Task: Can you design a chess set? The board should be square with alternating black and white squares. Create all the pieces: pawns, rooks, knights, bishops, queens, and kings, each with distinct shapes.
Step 1666:
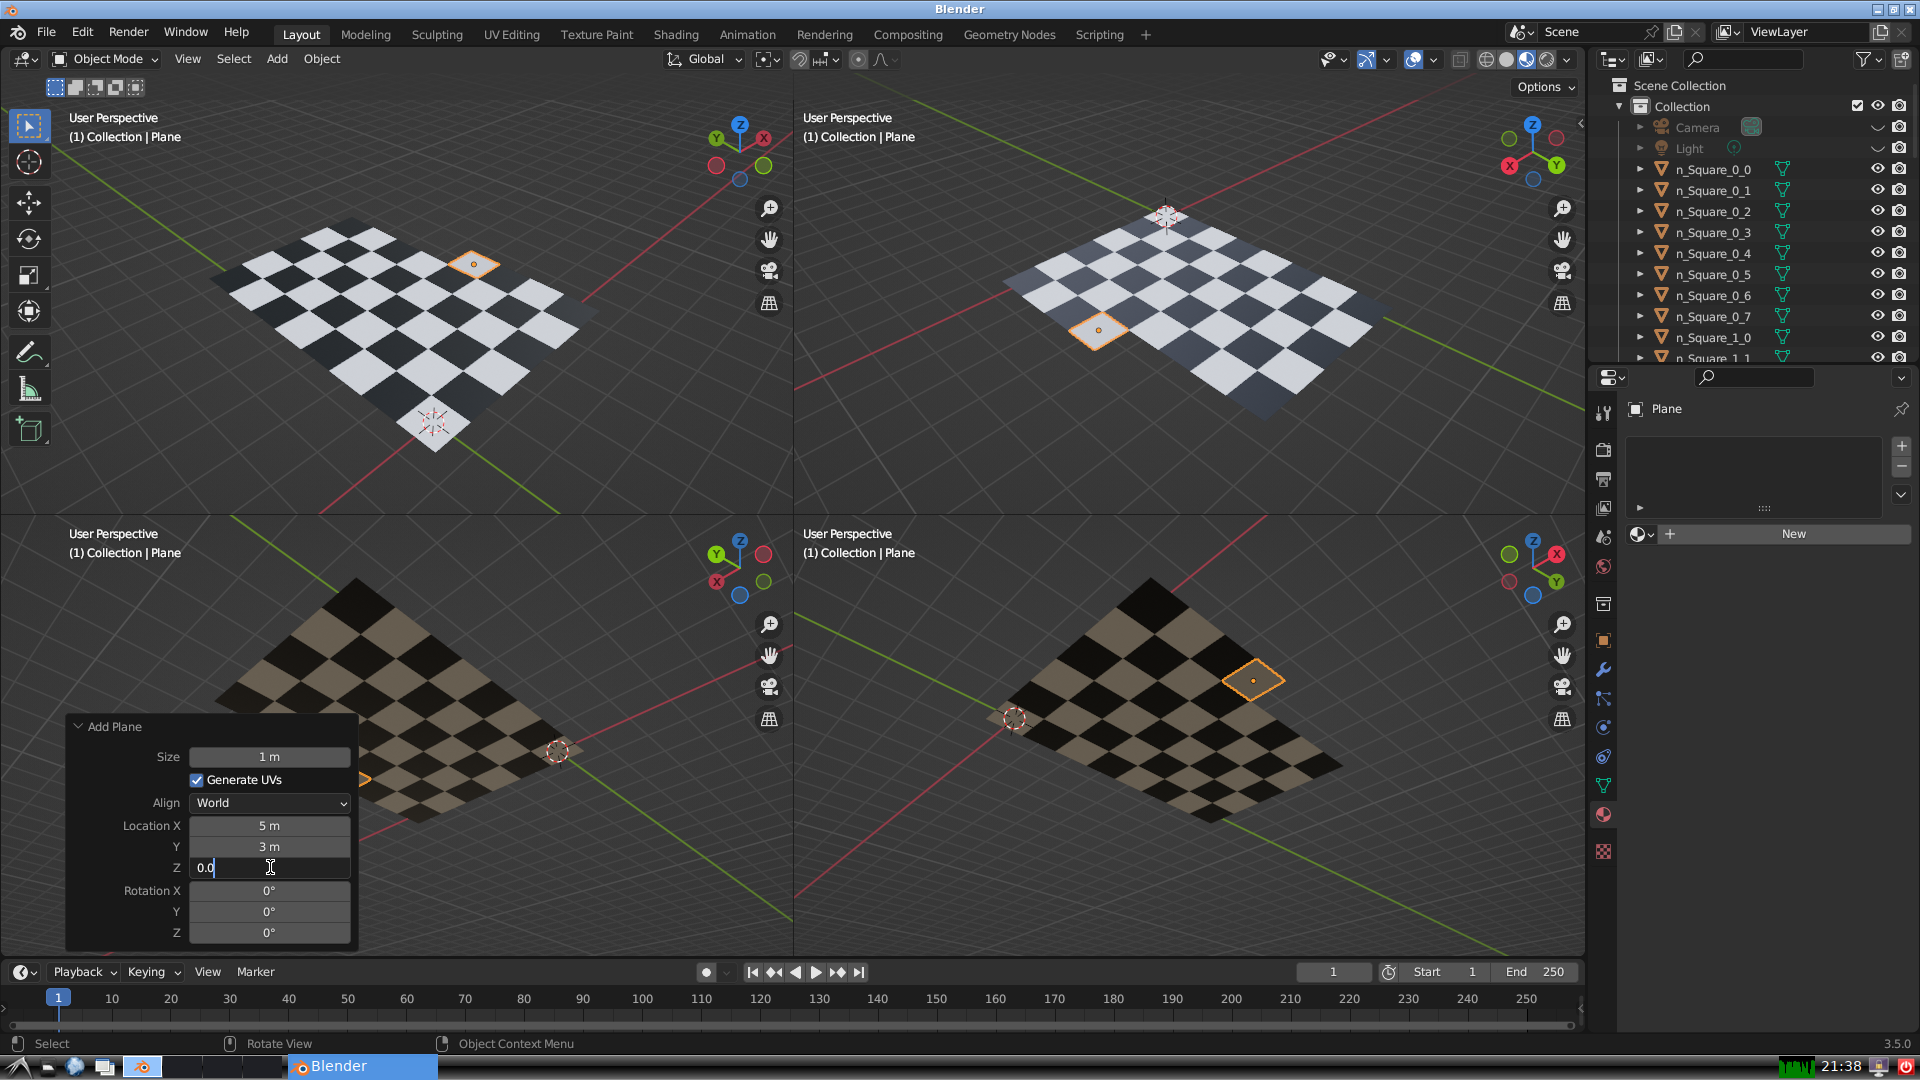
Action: {"key_press": ['Return']}